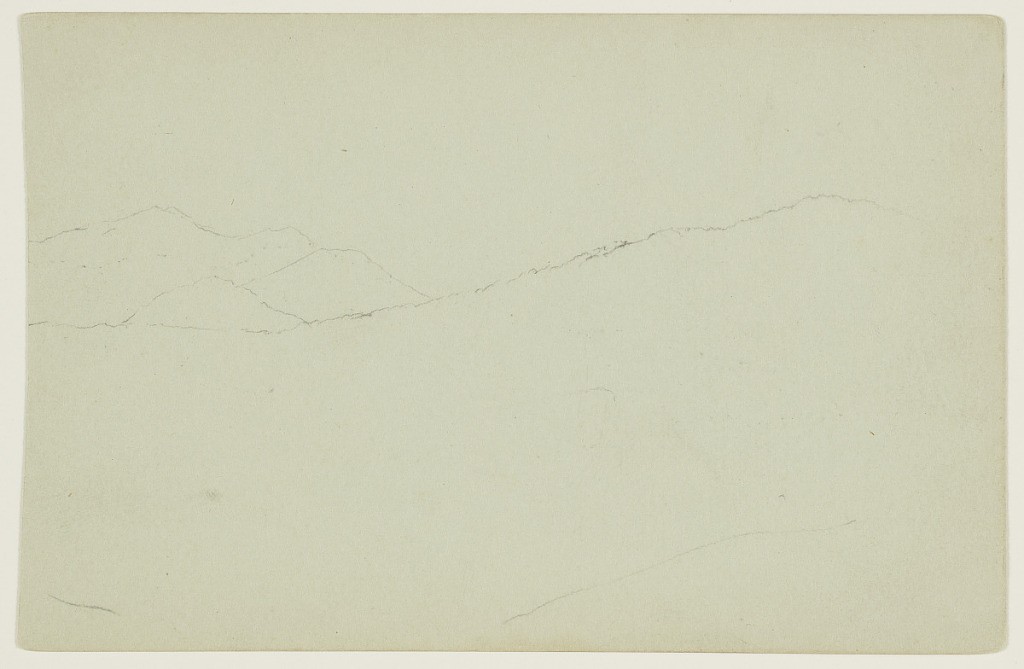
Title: Adirondack Mountains, Part Two
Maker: Frederic Edwin Church, American, 1826–1900
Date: July 1856
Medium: Graphite on gray-green wove paper
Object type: Drawing
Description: Landscape sketch showing the second part of a panoramic view of peaks and ridges in the Adirondack Mountains in upstate New York. A small hill is suggested in the foreground in the lower right corner, while a long ridge ascends across the composition to the right, culminating in a rounded peak at right. In the background at left, three other layered mountain peaks are visible in the distance.